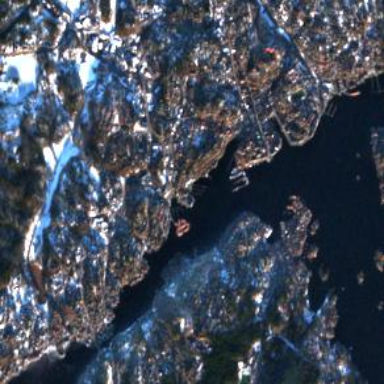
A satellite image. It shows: Quay along the natural coastline.